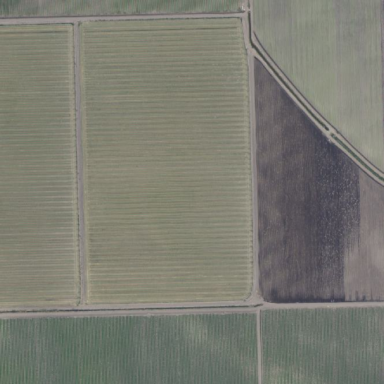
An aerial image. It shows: Farmland with fields for crop cultivation.